Question: Helo guys.I have a website that run smoothly on localhost in Chrome, Firefox and IE8. However the website does not implement SEO, especially the URL. I wanted to practice SEO by categorize the URL and remove .php extension from it.The URL of my website is something like this; localhost/alarm_A16GSM.php. In order for me to categorized the URL i rename the alarm_A16GSM.php file to overview. php and put it in folders. My folder structure looks like something like this.
- - -
Thus, my new URL would be something like localhost/alarm-system/A16GSM/overview.php. In order for me to include header which is in templates folder I use '../' method. I use the same method to call upon my css file. For removing the .php extension, I create .htaccess file and put this code inside it.

And my new URL works fine on localhost for Chrome and Firefox except for IE8. My drop down menu seems not working properly as it lines on the left side of the page. I wonder why is this happening. Is that because of the '../' method or what.Please help me. You can check my css from here ;
<URL>
<URL>
<URL>
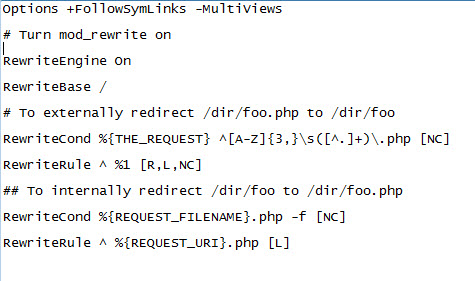
Answer: Finally ive found the solution. Use HTML5 Shim.
To use HTML5 Shim, you just need to add the following within your page's below all your CSS declarations:
'''
<!--[if lt IE 9]>
<script src="http://html5shim.googlecode.com/svn/trunk/html5.js"></script>
<![endif]-->>
'''
for further explanation <URL>